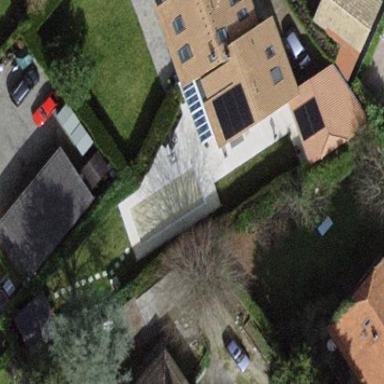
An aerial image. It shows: Garden surrounded by fence.